Question: I started playing around with WPF today, and I ran into some problems concerning drawing of Visuals
I have a class called Prototype.cs, basicly all it does is to draw a visual in the form of an elipse. Nothing tricky here.
'''
class Prototype : FrameworkElement
{
// A collection of all the visuals we are building.
VisualCollection theVisuals;
public Prototype()
{
theVisuals = new VisualCollection(this);
theVisuals.Add(AddCircle());
}
private Visual AddCircle()
{
DrawingVisual drawingVisual = new DrawingVisual();
// Retrieve the DrawingContext in order to create new drawing content.
using (DrawingContext drawingContext = drawingVisual.RenderOpen())
{
// Create a circle and draw it in the DrawingContext.
Rect rect = new Rect(new Point(160, 100), new Size(320, 80));
drawingContext.DrawEllipse(Brushes.DarkBlue, null, new Point(70, 90), 40, 50);
}
return drawingVisual;
}
}
'''
But this is where I get confused. I'm calling the constructor on this class, through the xaml code, which is very new to me. It works as intended and the elipse is drawn. But I would like to have an instance of my class, that I can use later in my program.

If I remove the xaml code and create an instance of my object by myself, nothing is drawn in my window. Even if I supply MainWindow as parameter as the VisualParent for my VisualCollection it still doesn't work. I would like to keep things sperated, so that I don't need to start creating my visual collection in my MainWindow.cs. I have thought about making a static class to handle all visuals, but isn't there a simpler way to achieve this?
The instantiation of the prototype class:
'''
public MainWindow()
{
Prototype pt = new Prototype(this);
InitializeComponent();
}
'''
The prototype constructor:
'''
public Prototype(Visual parent)
{
theVisuals = new VisualCollection(parent);
theVisuals.Add(AddCircle());
}
'''
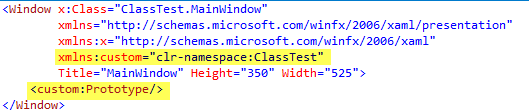
Answer: You could assign a name to the 'Prototype' instance created in XAML
'''
<Window ...>
<custom:Prototype x:Name="prototype"/>
</Window>
'''
and then access the instance in code like this:
'''
public MainWindow()
{
InitializeComponent();
prototype.DoSomething();
}
'''
Or, you create it in code and assign it to the Wondow's 'Content' property:
'''
public MainWindow()
{
InitializeComponent();
var prototype = new Prototype();
Content = prototype;
prototype.DoSomething();
}
'''